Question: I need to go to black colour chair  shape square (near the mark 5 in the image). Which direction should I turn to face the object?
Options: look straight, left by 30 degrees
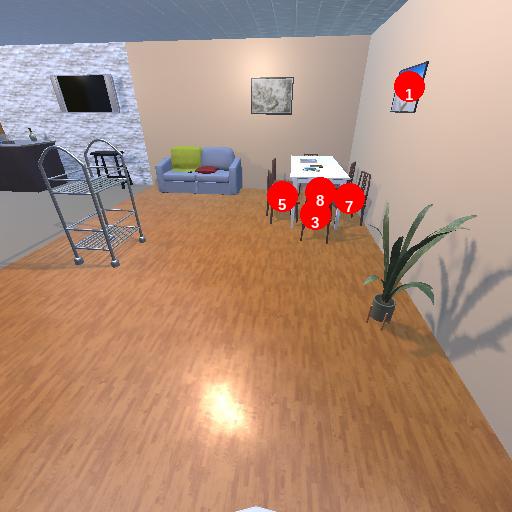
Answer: look straight